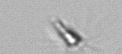
Label: Calciopappus